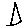
Label: triangle